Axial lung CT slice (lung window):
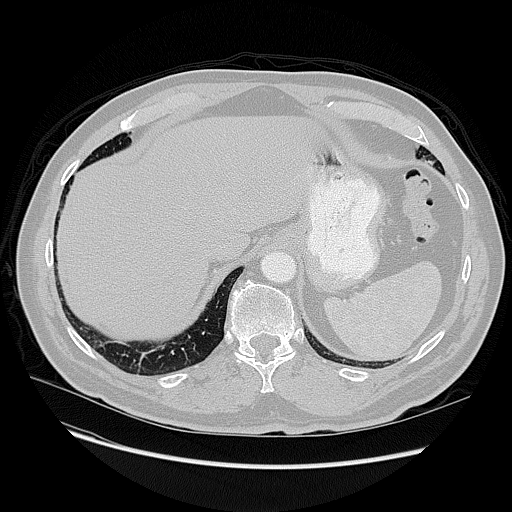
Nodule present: no